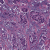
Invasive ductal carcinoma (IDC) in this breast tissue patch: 1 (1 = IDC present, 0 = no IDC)